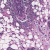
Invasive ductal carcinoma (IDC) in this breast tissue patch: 0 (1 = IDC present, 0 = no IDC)